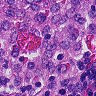
Metastatic tissue present: no